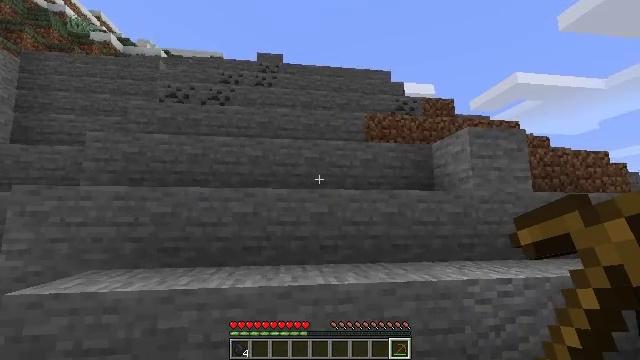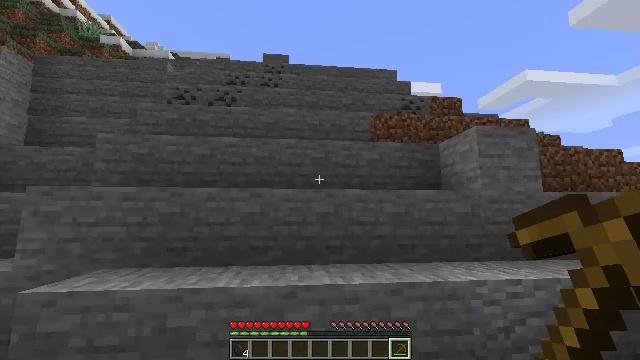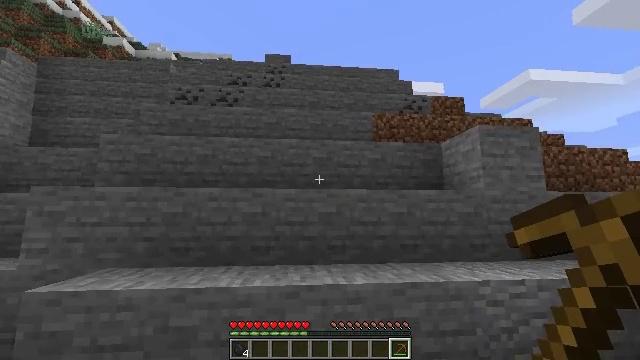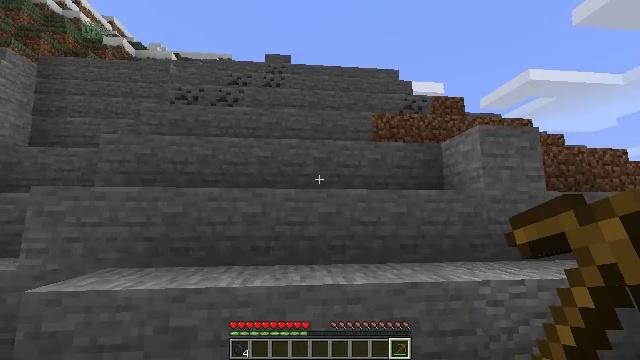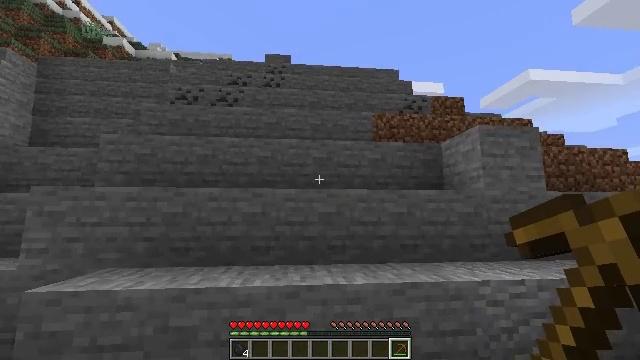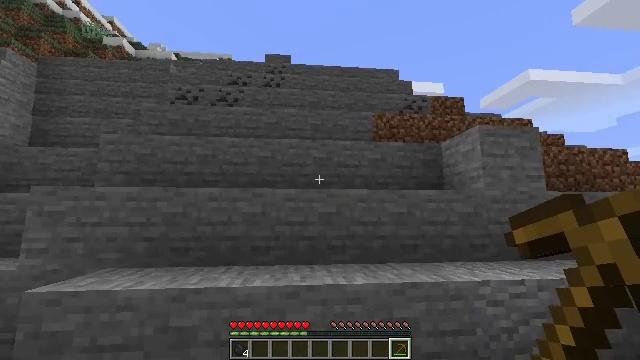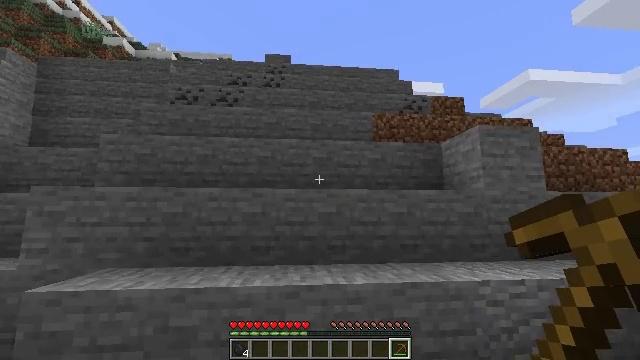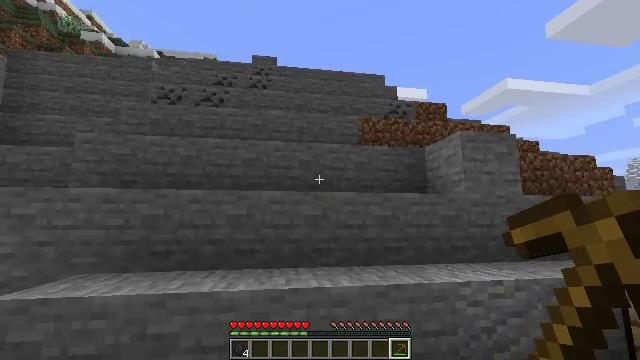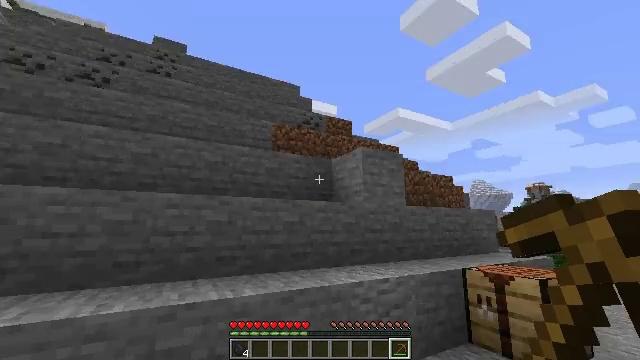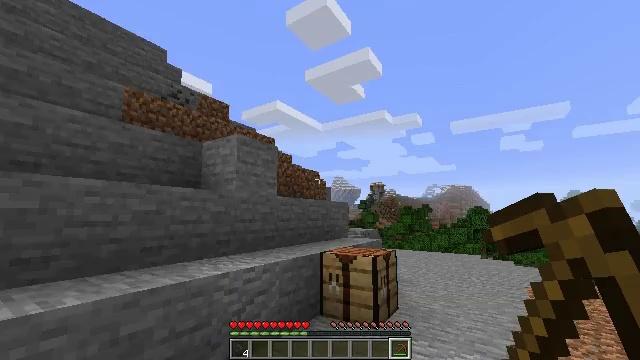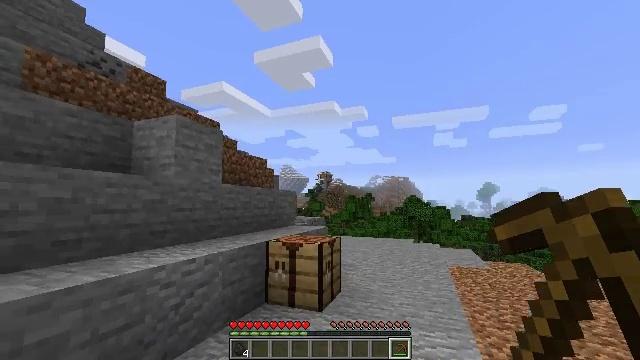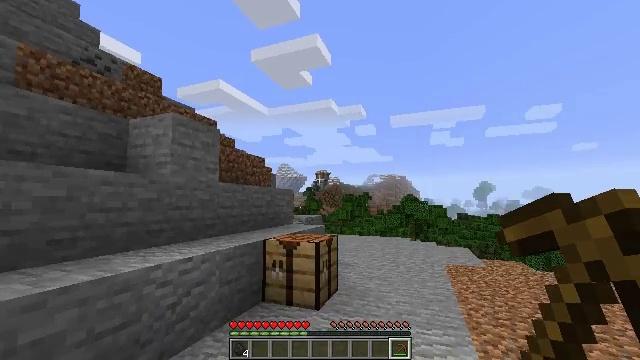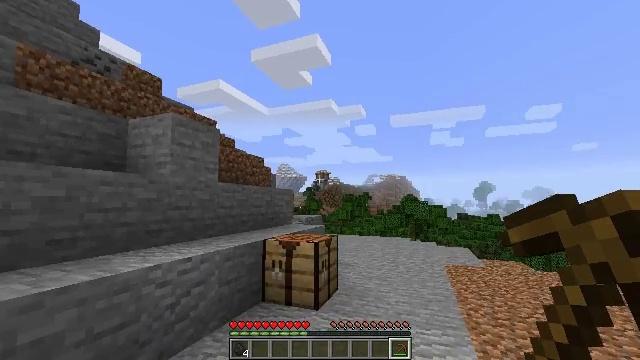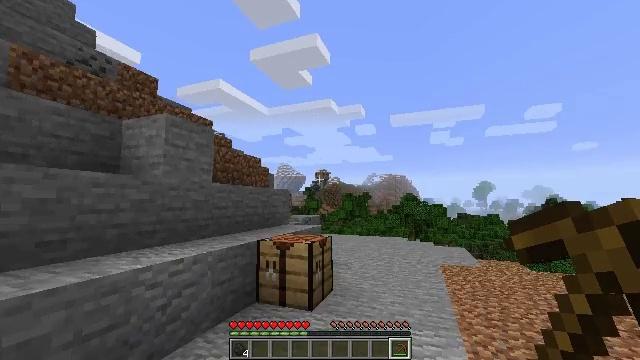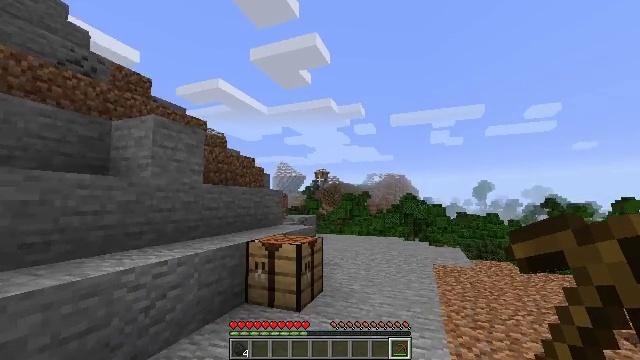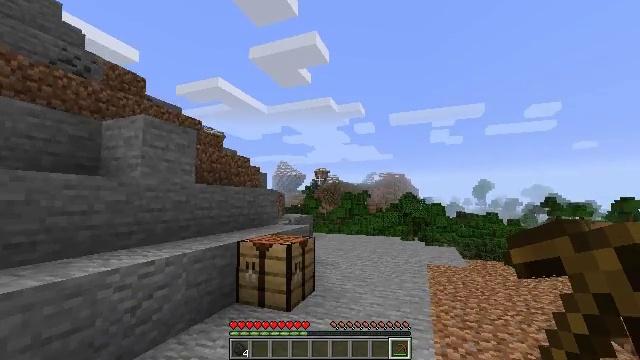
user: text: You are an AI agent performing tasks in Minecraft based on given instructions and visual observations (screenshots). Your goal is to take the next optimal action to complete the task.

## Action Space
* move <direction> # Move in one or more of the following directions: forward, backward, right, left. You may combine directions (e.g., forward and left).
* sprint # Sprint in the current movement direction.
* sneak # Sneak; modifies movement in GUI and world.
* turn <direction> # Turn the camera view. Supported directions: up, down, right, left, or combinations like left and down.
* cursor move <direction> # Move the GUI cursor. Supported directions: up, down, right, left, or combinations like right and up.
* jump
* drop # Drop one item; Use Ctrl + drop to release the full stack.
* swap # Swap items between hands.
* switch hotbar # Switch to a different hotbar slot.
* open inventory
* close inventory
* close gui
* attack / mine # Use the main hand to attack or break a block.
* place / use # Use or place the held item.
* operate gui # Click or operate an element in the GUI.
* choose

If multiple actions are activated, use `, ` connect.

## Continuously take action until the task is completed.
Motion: motion action
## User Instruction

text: Break the stone block.
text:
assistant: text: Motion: turn left
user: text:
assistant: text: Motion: no_op
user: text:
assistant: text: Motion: no_op
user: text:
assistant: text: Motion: no_op
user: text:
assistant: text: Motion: no_op
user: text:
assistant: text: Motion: no_op
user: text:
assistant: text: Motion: turn right
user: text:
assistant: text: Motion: turn right and up
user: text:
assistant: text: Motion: turn right and down
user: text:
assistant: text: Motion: turn right and down
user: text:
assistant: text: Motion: no_op
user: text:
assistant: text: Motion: move right
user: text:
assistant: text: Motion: move right
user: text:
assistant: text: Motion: move right
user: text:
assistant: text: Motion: move forward and move right
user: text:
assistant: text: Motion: move forward and move right
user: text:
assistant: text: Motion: move forward and move right
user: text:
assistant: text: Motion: move right, turn left
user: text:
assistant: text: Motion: move forward and move right, turn left
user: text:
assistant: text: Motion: move forward and move right, turn left
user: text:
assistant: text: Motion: move forward and move right, turn left and down
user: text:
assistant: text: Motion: move forward and move right, turn left and down
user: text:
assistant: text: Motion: move forward and move right, turn left and down
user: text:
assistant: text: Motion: move forward, turn left
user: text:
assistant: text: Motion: open inventory
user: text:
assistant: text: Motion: open inventory
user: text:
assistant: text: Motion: open inventory
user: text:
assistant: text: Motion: cursor move left, open inventory
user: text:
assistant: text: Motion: cursor move left and down, open inventory
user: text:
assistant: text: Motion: cursor move left and down